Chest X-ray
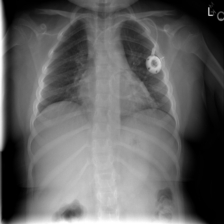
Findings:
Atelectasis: negative
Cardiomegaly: negative
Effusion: negative
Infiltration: negative
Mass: negative
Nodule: negative
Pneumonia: negative
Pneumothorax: negative
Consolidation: negative
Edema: negative
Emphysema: negative
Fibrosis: negative
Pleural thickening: negative
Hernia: negative